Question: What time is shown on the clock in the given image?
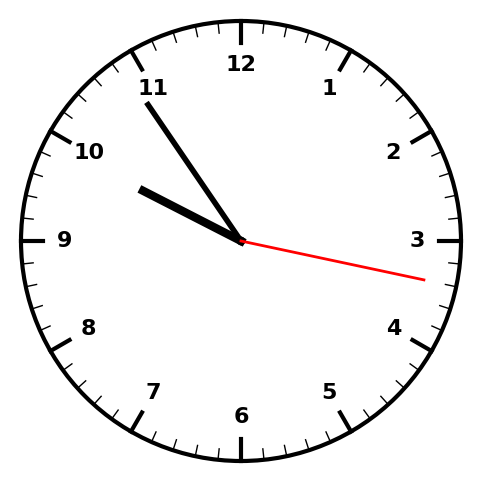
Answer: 09:54:17